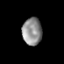
Tissue: prostate
Cell type: T cells
Senescence score: 0.3354
Nuclear area (px): 525
Mean DAPI intensity: 141.977